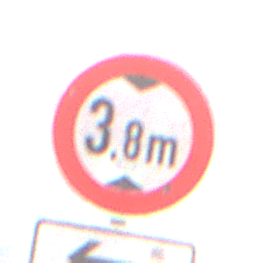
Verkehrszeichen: TatsaechlicheHoehe
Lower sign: RichtungsangabeDurchPfeile2
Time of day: MorningAfternoon
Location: Outdoor (Nature)
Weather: Overcast
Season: NotSpecified
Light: Natural